Field crop: tomato
Growth stage: 2
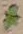
Species: solanum